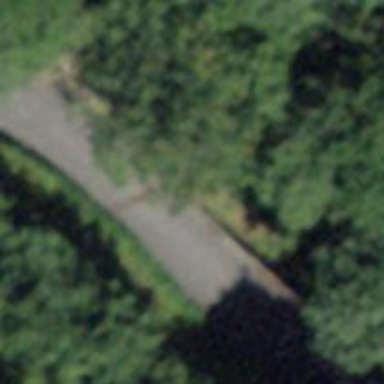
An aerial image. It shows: Unclassified road with asphalt surface.